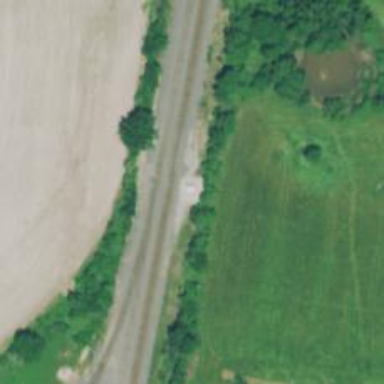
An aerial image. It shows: Junction on the railway.